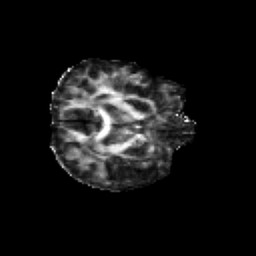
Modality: FA
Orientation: axial
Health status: healthy
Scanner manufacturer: siemens
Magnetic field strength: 3 T
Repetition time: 12 s
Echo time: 0.092 s